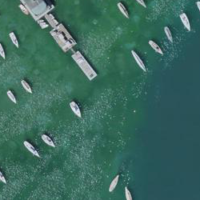
EUNIS habitat code: 14
Species observed at this site:
Podiceps cristatus
Cygnus olor
Symphoricarpos albus
Fulica atra
Anas platyrhynchos